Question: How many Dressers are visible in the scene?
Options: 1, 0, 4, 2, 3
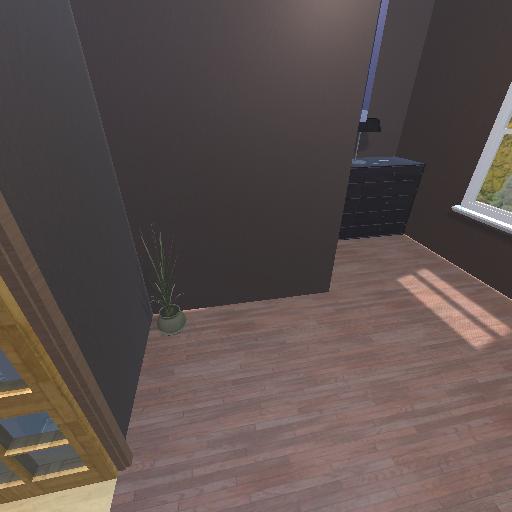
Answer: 1